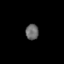
Tissue: skin
Cell type: T cells
Senescence score: 0.2519
Nuclear area (px): 199
Mean DAPI intensity: 105.266